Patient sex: M
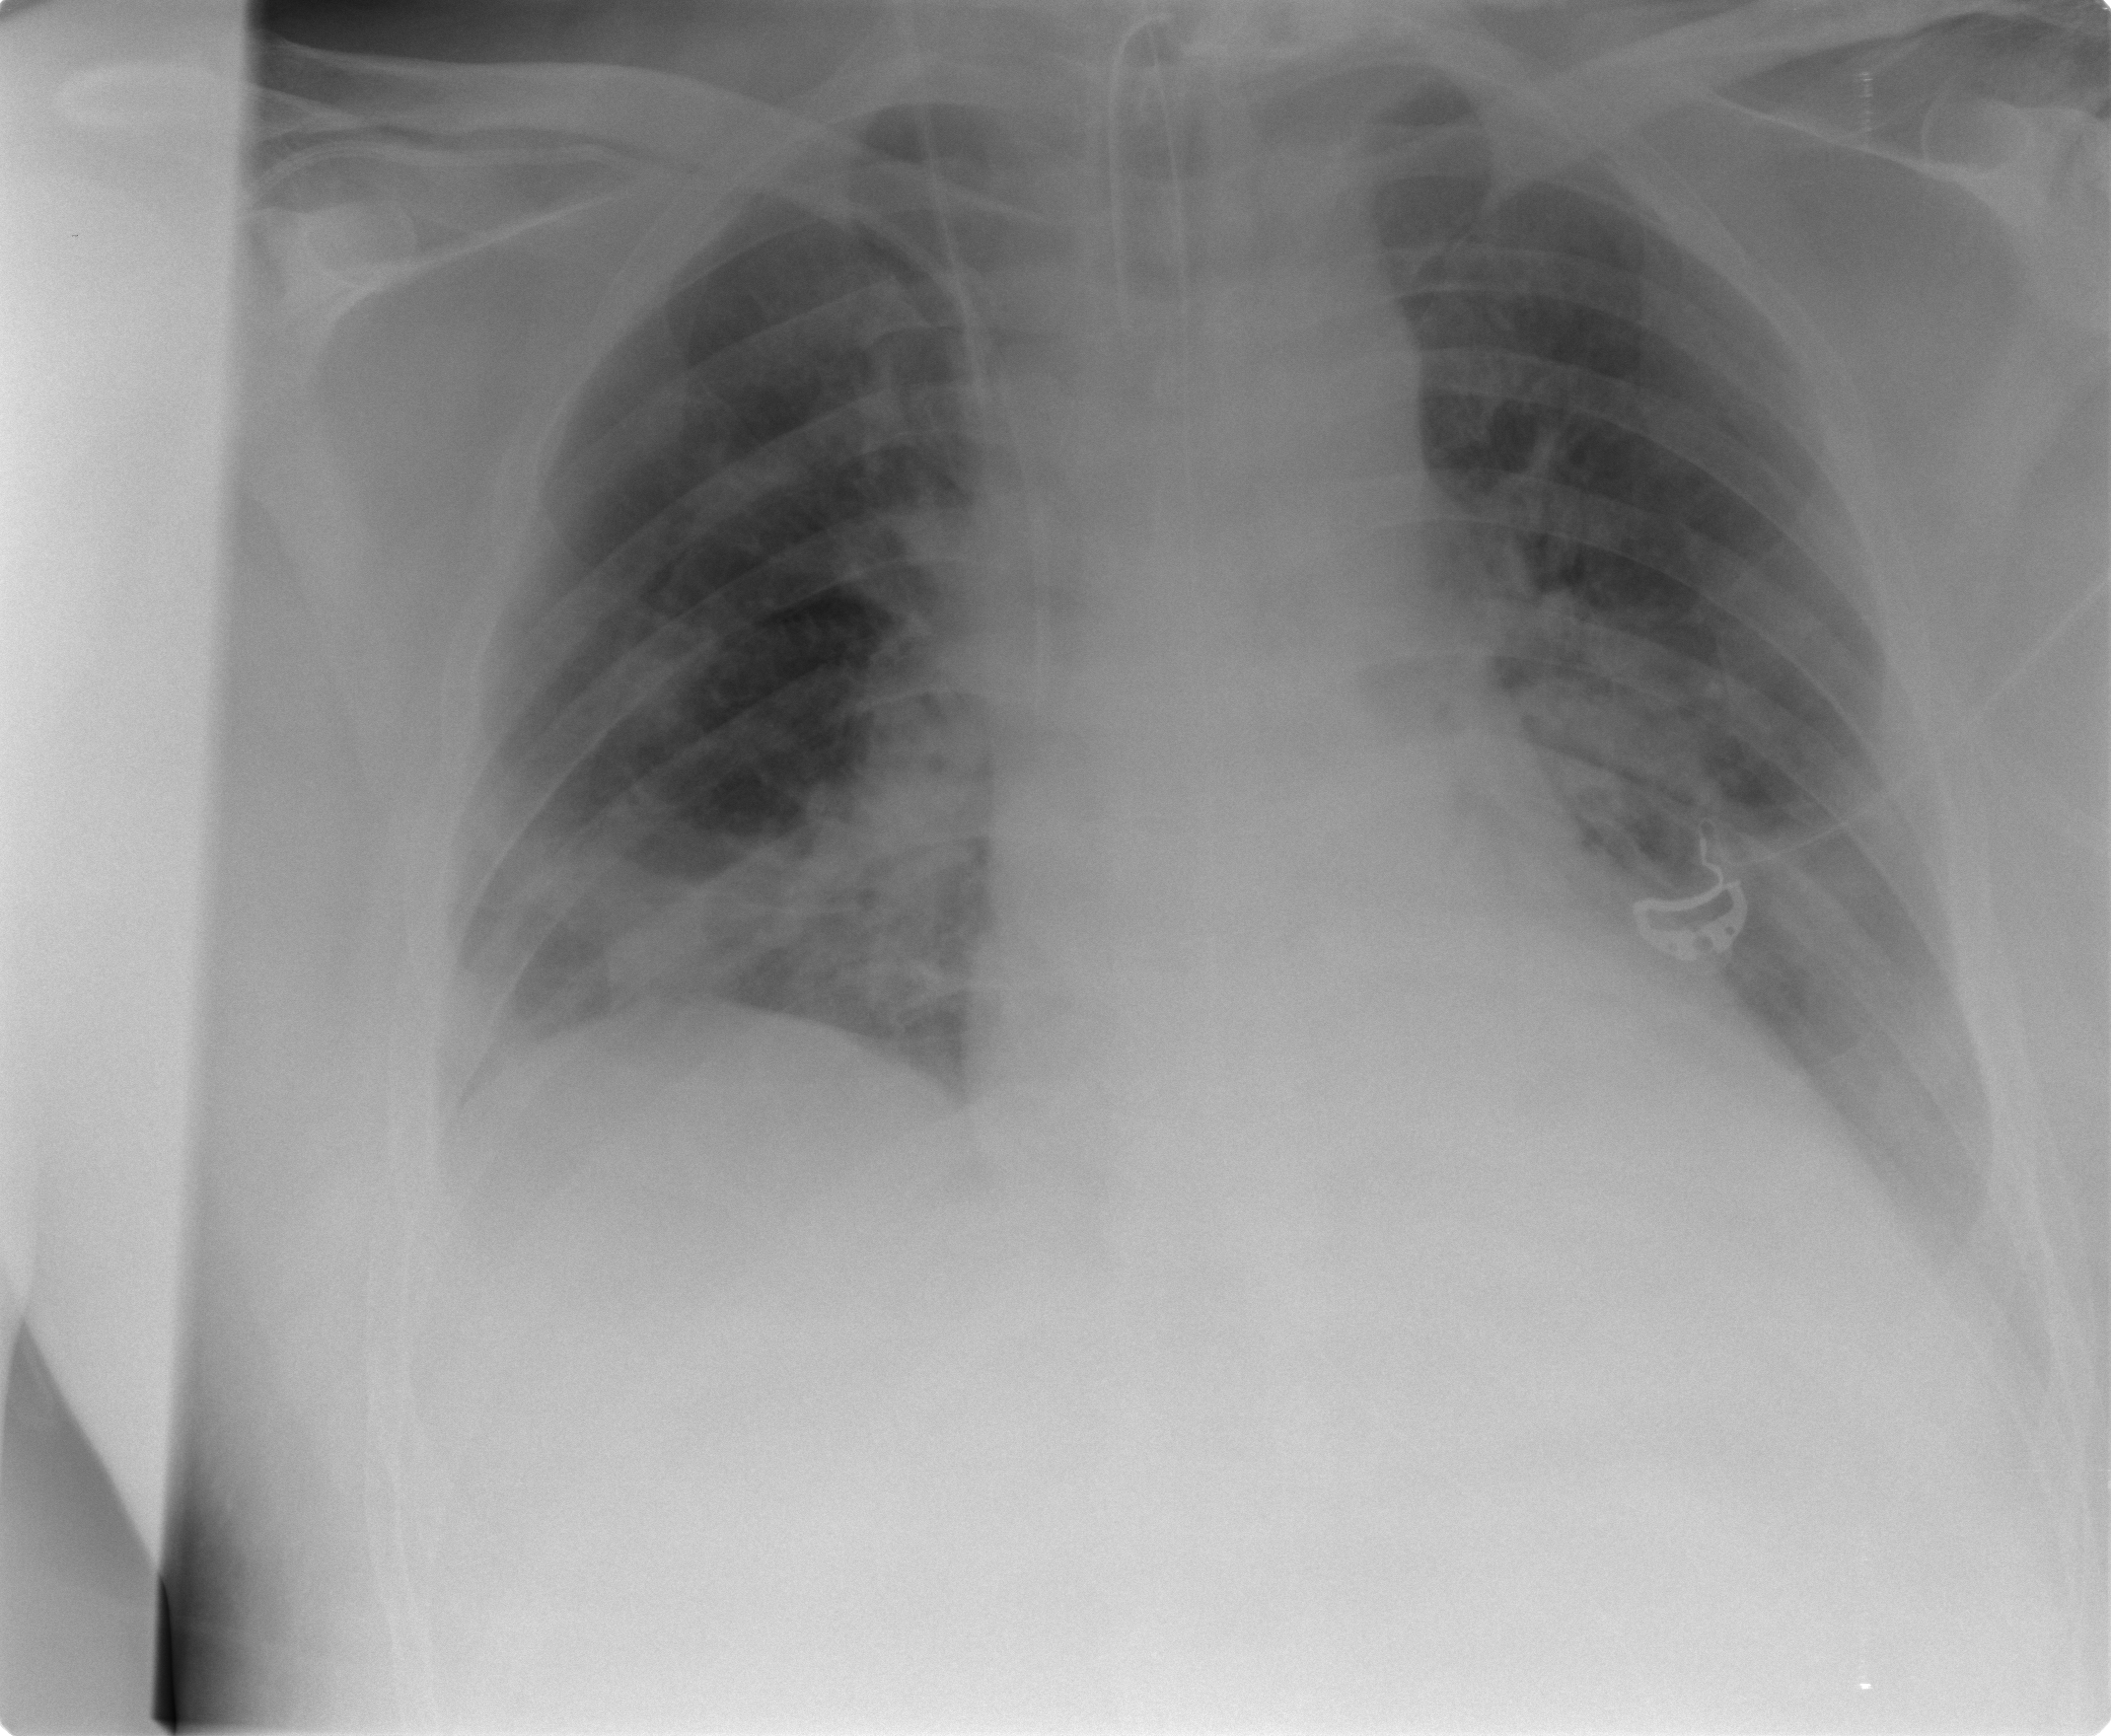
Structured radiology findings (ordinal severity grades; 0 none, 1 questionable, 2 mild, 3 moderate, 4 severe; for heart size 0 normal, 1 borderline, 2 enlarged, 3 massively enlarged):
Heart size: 0
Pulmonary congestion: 2
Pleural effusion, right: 0
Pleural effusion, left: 0
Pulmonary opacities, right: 2
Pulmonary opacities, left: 0
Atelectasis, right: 2
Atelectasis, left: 2